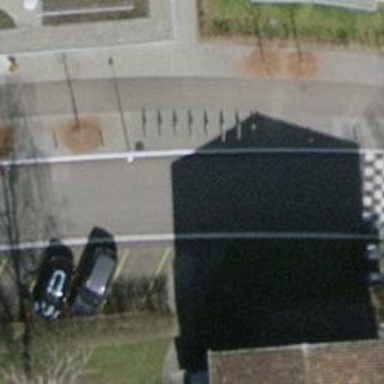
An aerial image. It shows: Bicycle parking area with stands available.